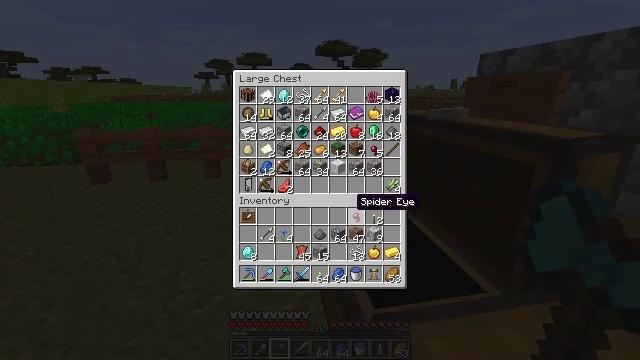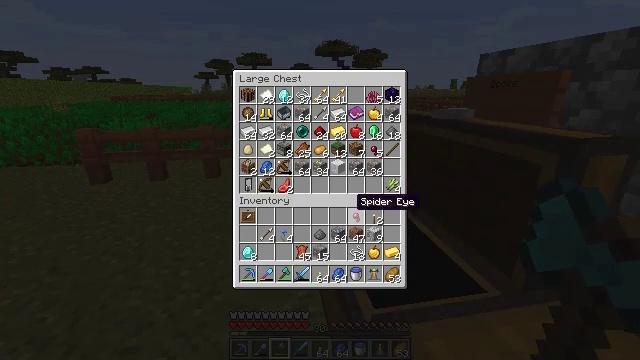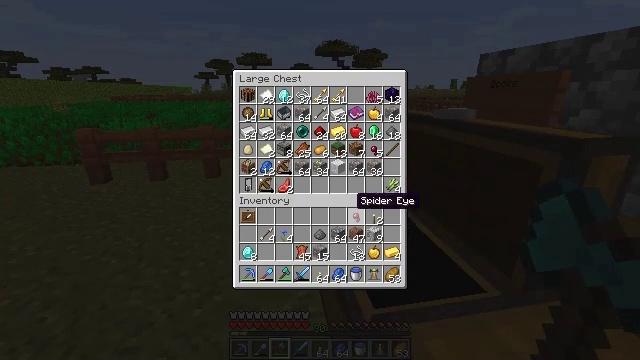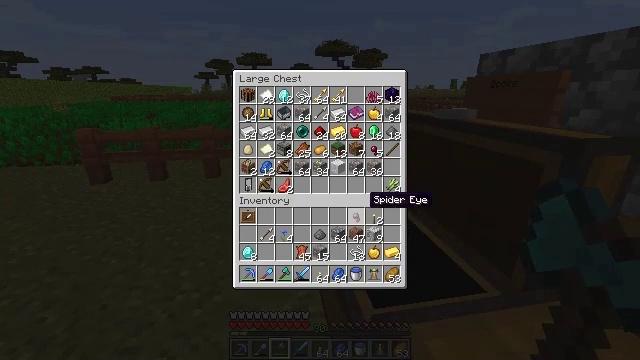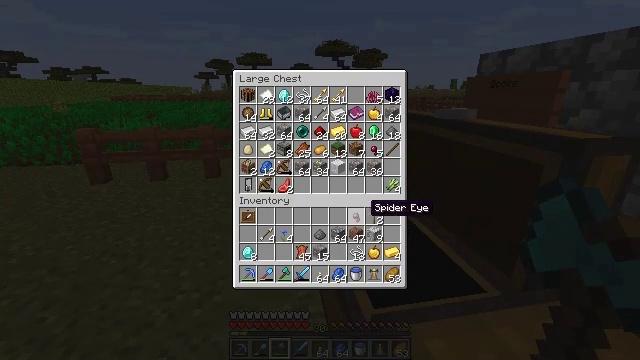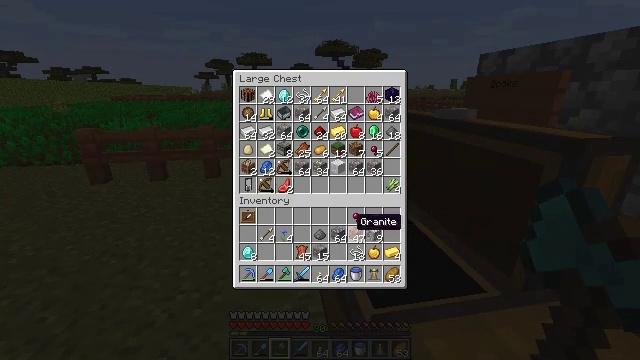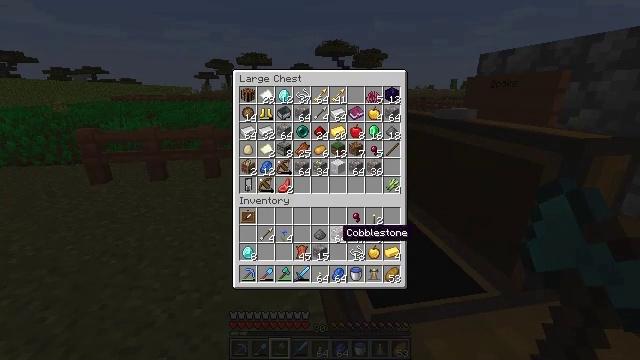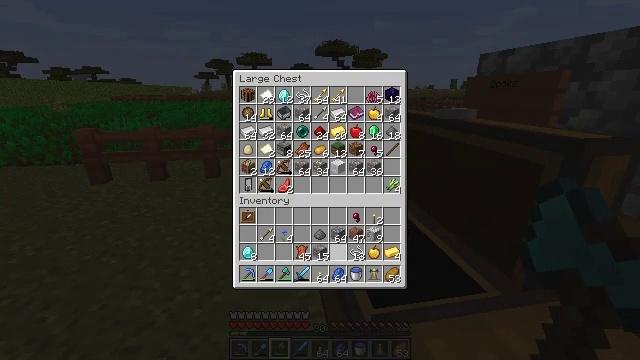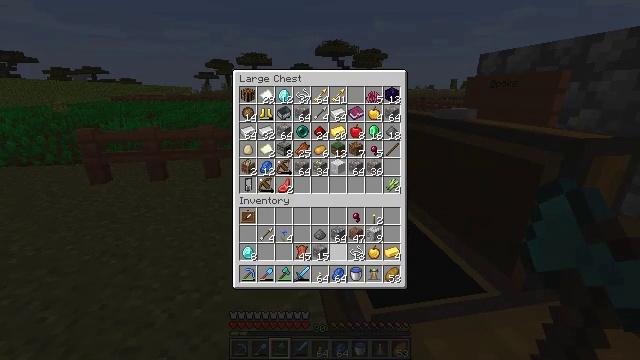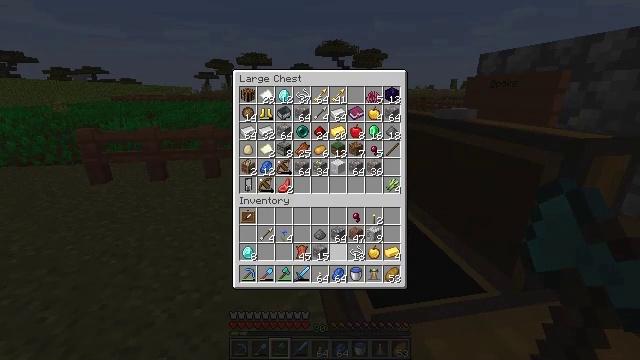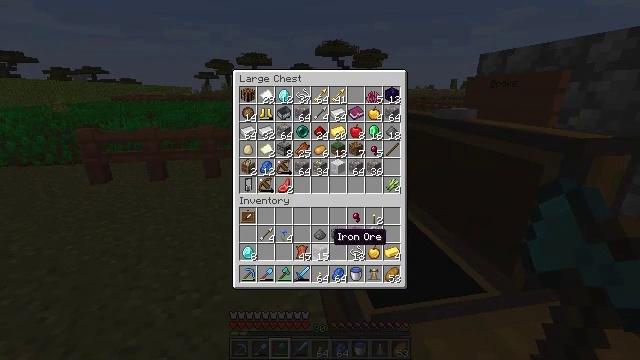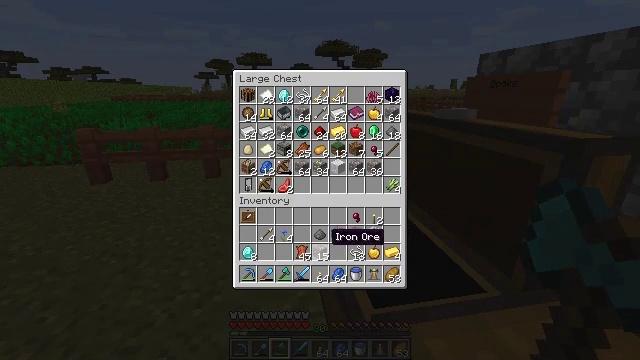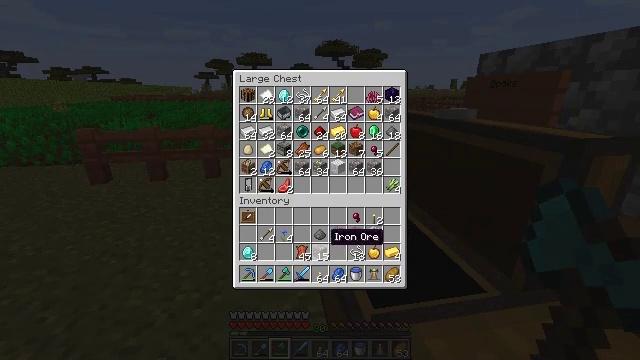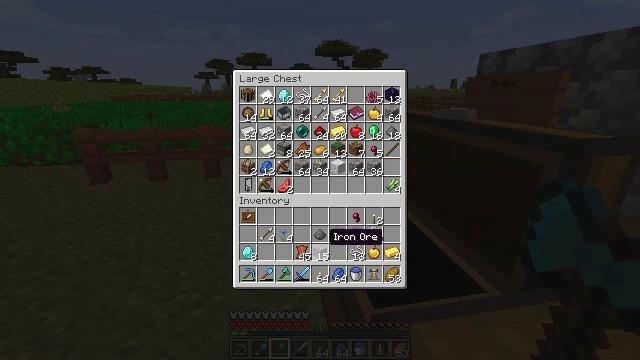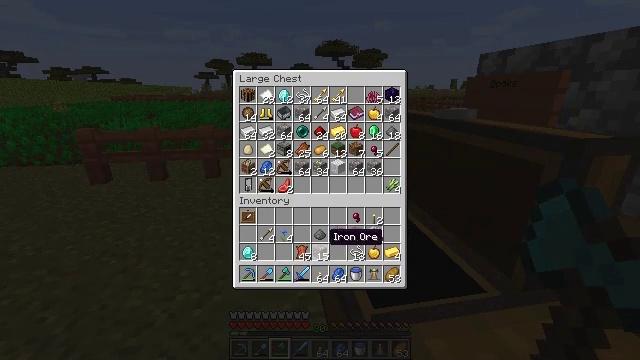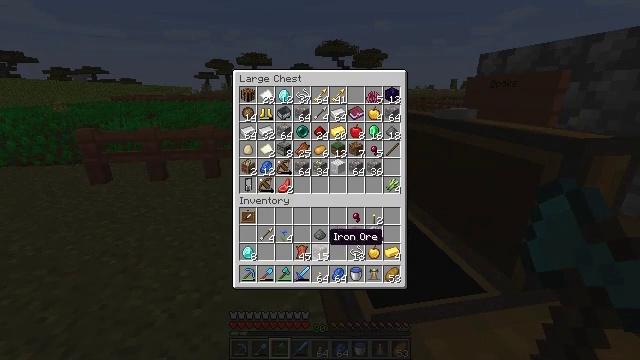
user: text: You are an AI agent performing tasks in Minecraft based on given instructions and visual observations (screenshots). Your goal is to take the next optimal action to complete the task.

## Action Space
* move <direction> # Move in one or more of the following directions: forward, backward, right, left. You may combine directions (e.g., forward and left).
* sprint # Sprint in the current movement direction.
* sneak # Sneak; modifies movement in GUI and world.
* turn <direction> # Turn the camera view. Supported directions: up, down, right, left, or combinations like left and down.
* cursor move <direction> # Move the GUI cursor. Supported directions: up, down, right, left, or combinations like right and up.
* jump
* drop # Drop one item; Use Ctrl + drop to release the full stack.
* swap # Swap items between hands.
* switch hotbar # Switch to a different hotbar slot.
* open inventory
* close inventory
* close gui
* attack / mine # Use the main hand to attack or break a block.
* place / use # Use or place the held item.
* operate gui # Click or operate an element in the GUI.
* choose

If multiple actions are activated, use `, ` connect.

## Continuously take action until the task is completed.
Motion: motion action
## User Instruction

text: Craft a diamond hoe by combining materials in the crafting table.
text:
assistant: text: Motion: no_op
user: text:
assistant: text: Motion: no_op
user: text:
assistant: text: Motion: cursor move right
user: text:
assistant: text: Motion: cursor move down
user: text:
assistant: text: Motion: cursor move left and down
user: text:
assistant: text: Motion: cursor move left and down
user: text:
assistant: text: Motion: sneak
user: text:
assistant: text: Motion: sneak
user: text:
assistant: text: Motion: sneak
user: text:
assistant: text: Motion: sneak
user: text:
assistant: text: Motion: sneak
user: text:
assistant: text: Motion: sneak
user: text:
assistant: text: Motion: sneak
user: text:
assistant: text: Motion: sneak
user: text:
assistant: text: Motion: sneak
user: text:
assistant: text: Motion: sneak
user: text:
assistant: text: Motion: sneak
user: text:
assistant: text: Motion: sneak
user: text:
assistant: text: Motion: sneak
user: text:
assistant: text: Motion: sneak, cursor move up
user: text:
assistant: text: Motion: sneak
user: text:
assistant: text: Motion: sneak
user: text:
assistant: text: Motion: sneak
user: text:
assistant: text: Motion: sneak
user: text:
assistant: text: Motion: sneak
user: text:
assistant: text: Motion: sneak
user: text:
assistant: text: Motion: sneak
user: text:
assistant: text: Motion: sneak
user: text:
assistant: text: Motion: sneak
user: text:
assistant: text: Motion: sneak